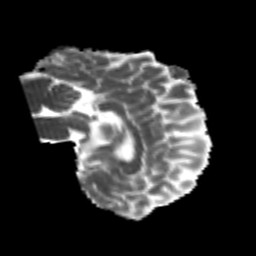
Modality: MD
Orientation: sagittal
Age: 25
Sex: male
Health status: healthy
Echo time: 0.074 s